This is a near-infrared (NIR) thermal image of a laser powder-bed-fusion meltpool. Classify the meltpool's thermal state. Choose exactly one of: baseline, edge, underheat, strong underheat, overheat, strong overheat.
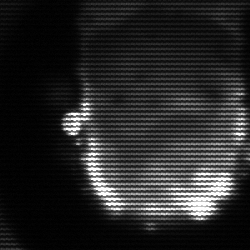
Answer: baseline